Aerial crown-view tile of a tropical tree (Barro Colorado Island, Panama), acquired 20250818:
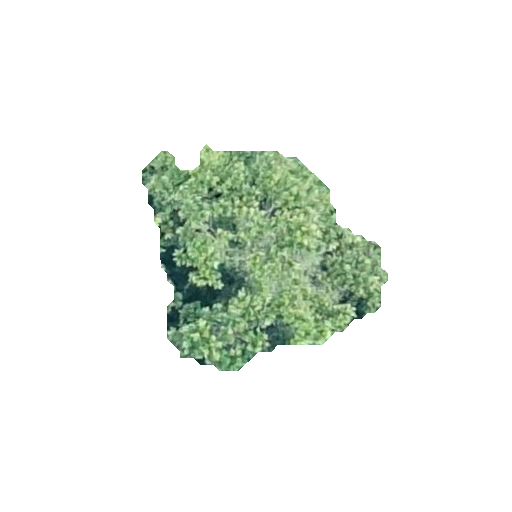
Species: Anacardium excelsum
GBIF accepted scientific name: Anacardium excelsum
Crown area: 53.64 m²